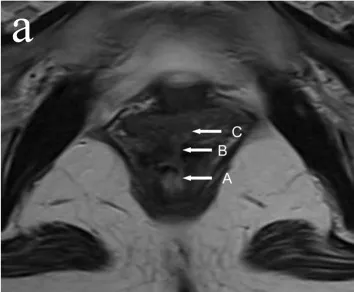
(a) MRI showed the rectovaginal fistula before administration of infliximab. (b) Barium-enema study showed the barium running into the vaginal cavity before administration of infliximab. White arrows pointed respectively A: rectum;. Rectovaginal fistula.
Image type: radiology (mri)